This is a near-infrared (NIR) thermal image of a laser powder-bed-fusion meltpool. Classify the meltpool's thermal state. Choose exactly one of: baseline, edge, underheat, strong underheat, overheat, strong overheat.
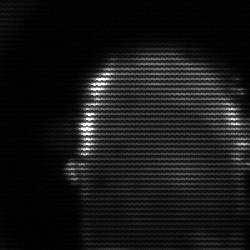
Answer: baseline